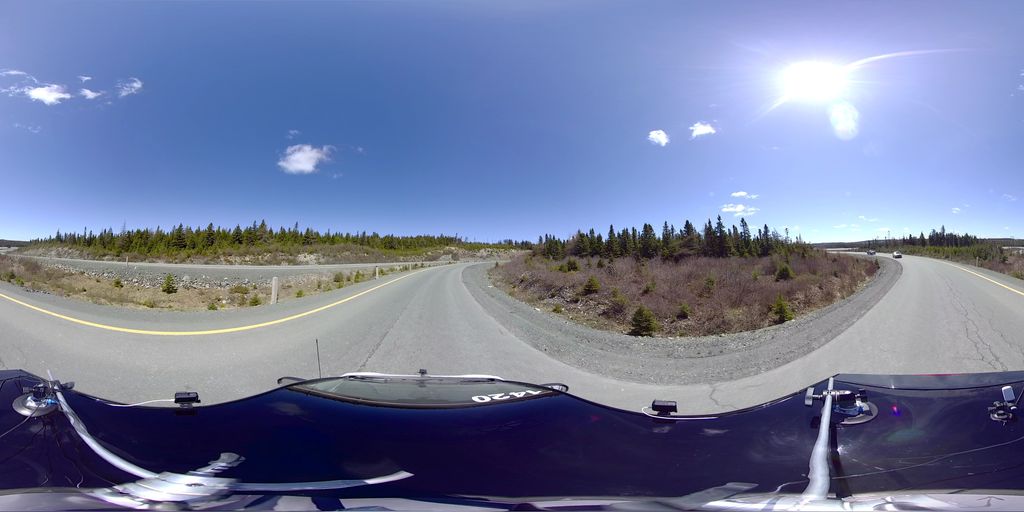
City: st_johns